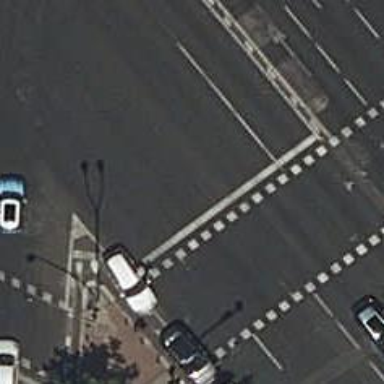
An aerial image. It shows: Road with traffic signals.